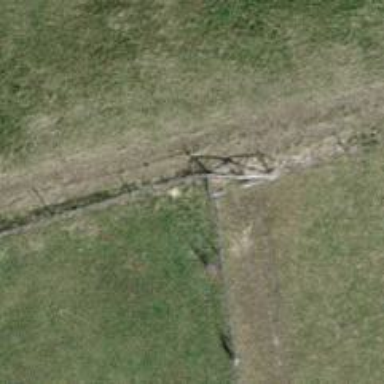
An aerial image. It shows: Grass track with grade4 surface.